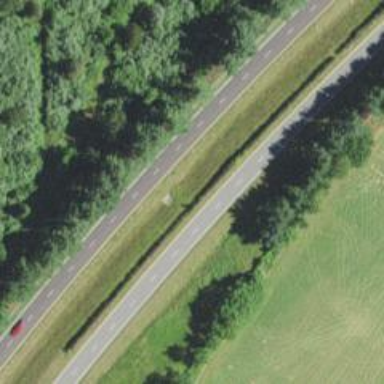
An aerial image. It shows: This image shows trunk highway that functions as expressway.